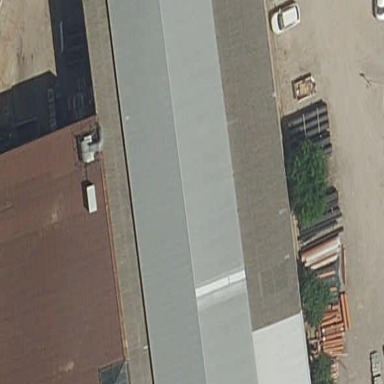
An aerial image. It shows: Industrial building.